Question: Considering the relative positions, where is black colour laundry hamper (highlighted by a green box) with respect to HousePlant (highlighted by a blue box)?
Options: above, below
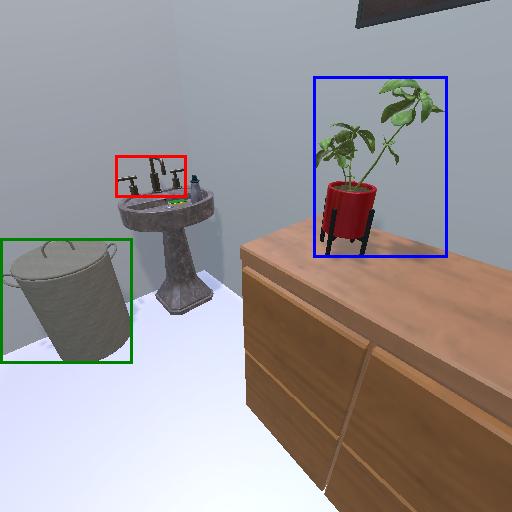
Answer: above